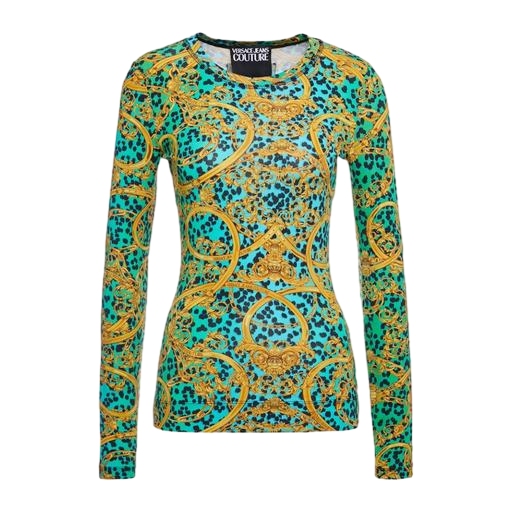
long-sleeve top, multicolor women's leopard-print t, multicolor women's long-sleeve t-shirt, white background